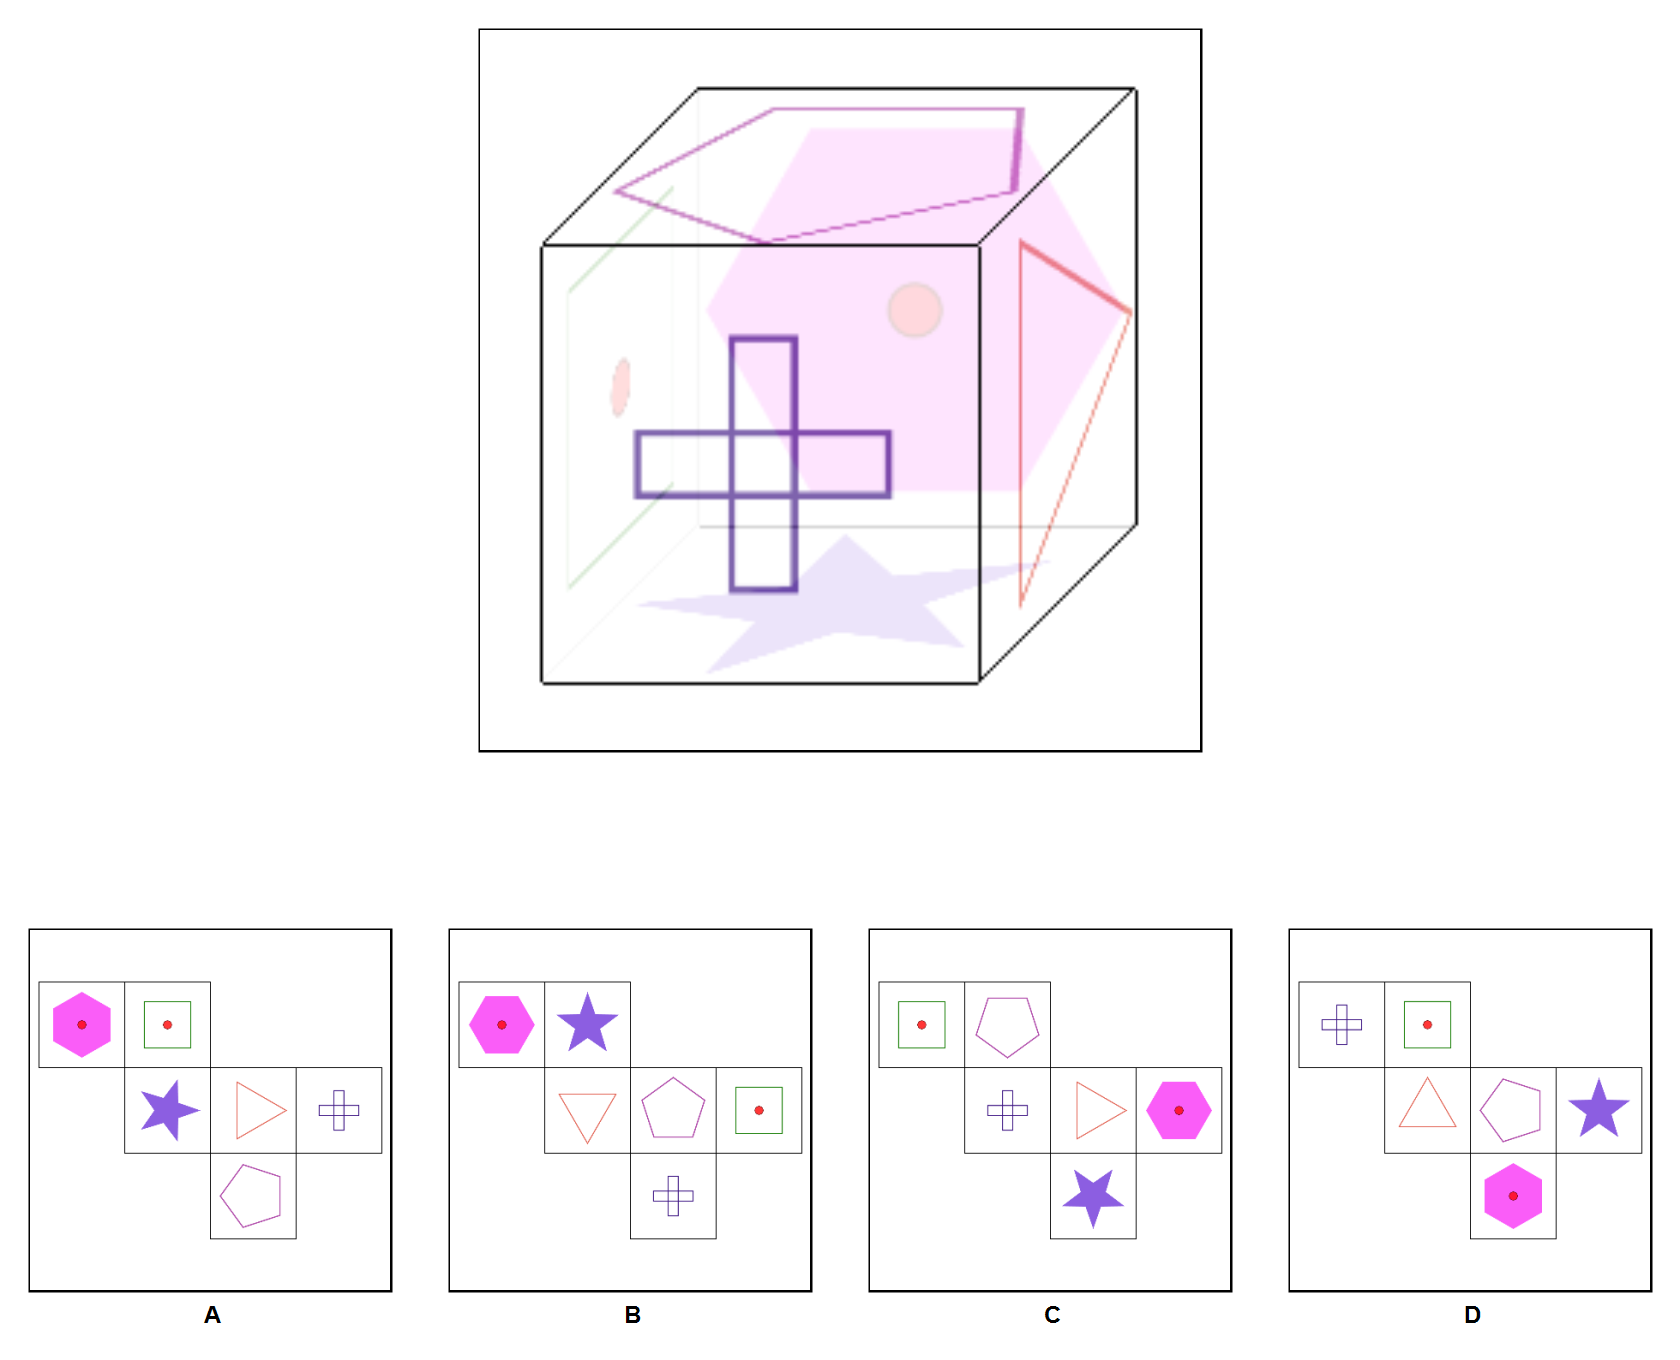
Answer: C